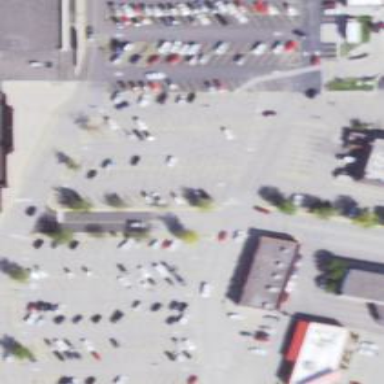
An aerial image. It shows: Customer parking surface area designated in the parking lot.